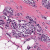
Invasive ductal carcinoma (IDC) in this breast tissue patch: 1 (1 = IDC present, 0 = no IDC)